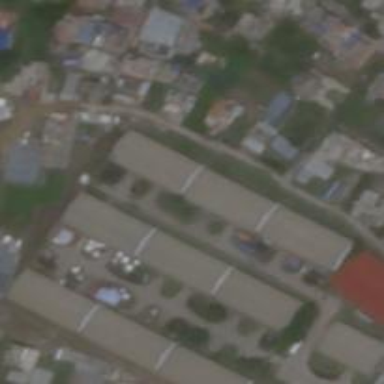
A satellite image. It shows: Warehouse.